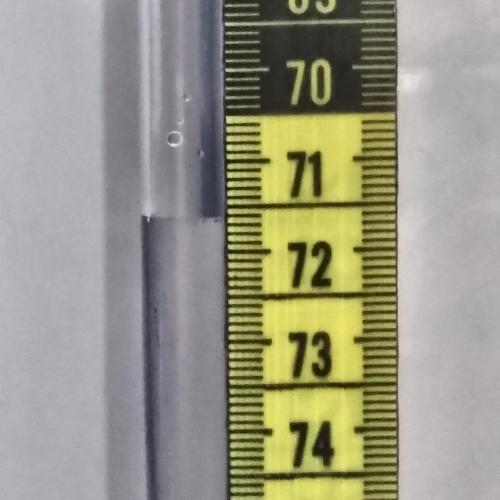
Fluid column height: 71.6 cm